Aerial crown-view tile of a tropical tree (Barro Colorado Island, Panama), acquired 20250217:
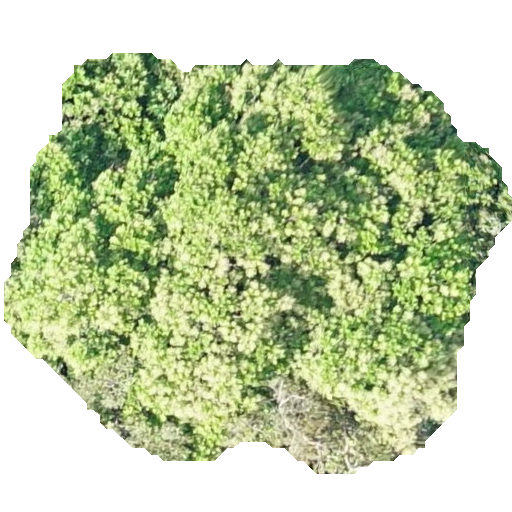
Species: Anacardium excelsum
GBIF accepted scientific name: Anacardium excelsum
Crown area: 240.495 m²